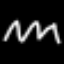
Label: squiggle